Aerial crown-view tile of a tropical tree (Barro Colorado Island, Panama), acquired 20241216:
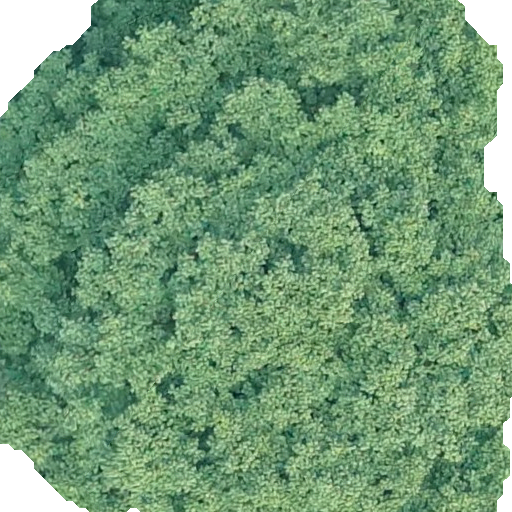
Species: Tachigali panamensis
GBIF accepted scientific name: Tachigali panamensis
Crown area: 417.479 m²